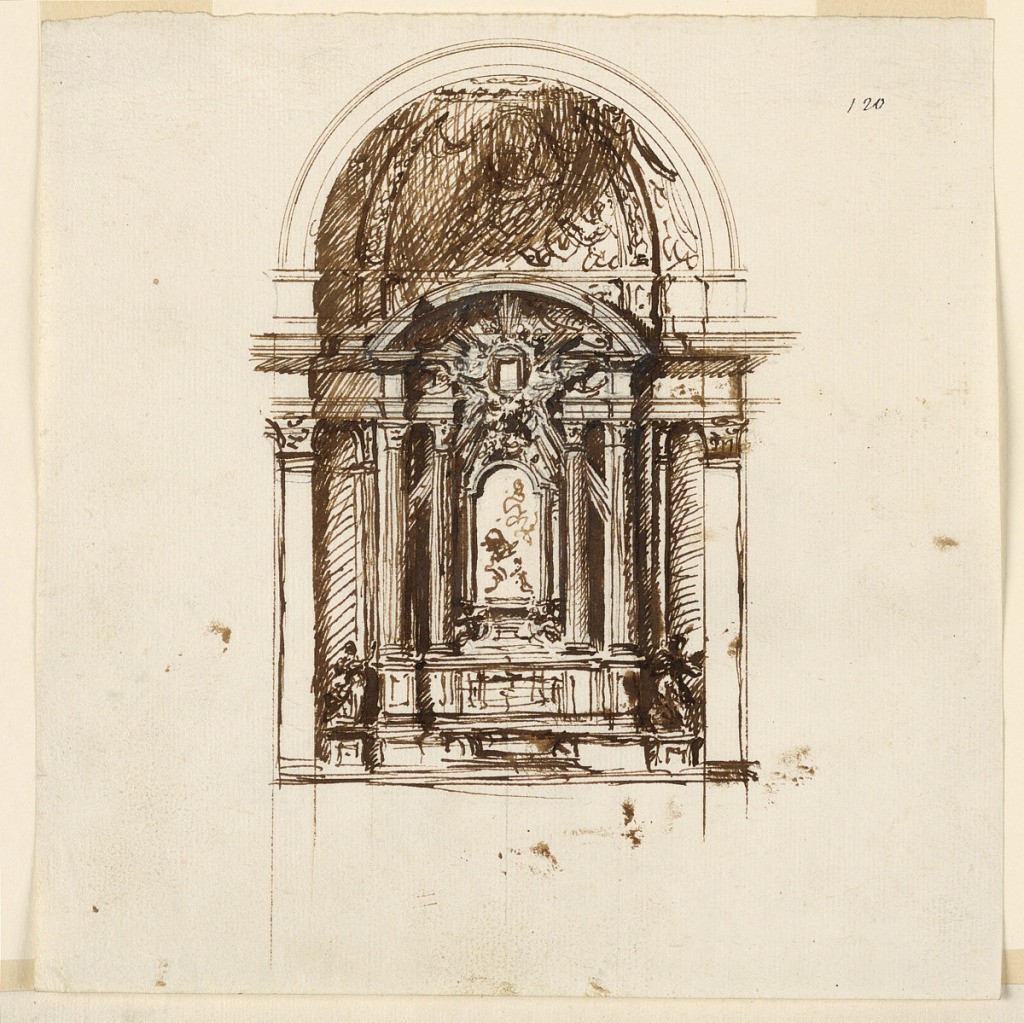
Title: Elevation of an Apse with Altar
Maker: Giuseppe Barberi, Italian, 1746–1809
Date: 1775–1800
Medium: Pen and brown ink, brush and brown wash, graphite on off-white laid paper
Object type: Drawing
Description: The entablature of the altar is in the same height than that of the chapel; part of the supports being the same for either. A frame of a reversed image is supported by angels before the entablature under the circular pediment. Statues of female figures stand laterally beside the mensa.